Field crop: maize
Growth stage: 2
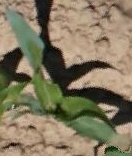
Species: maize